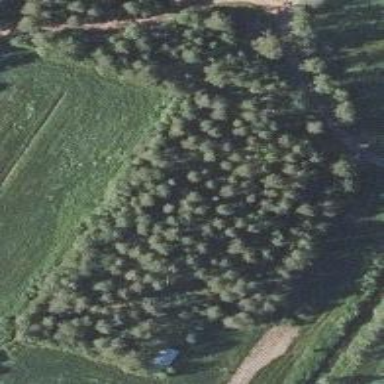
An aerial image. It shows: Evergreen needle-leaved forest.